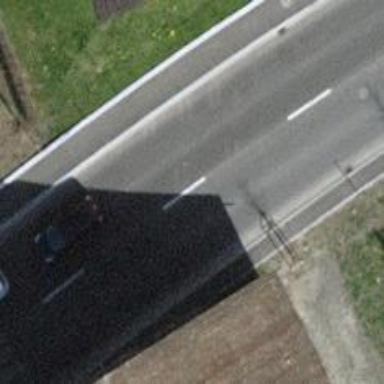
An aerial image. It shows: Secondary road with sidewalks on both sides and cycle lane.